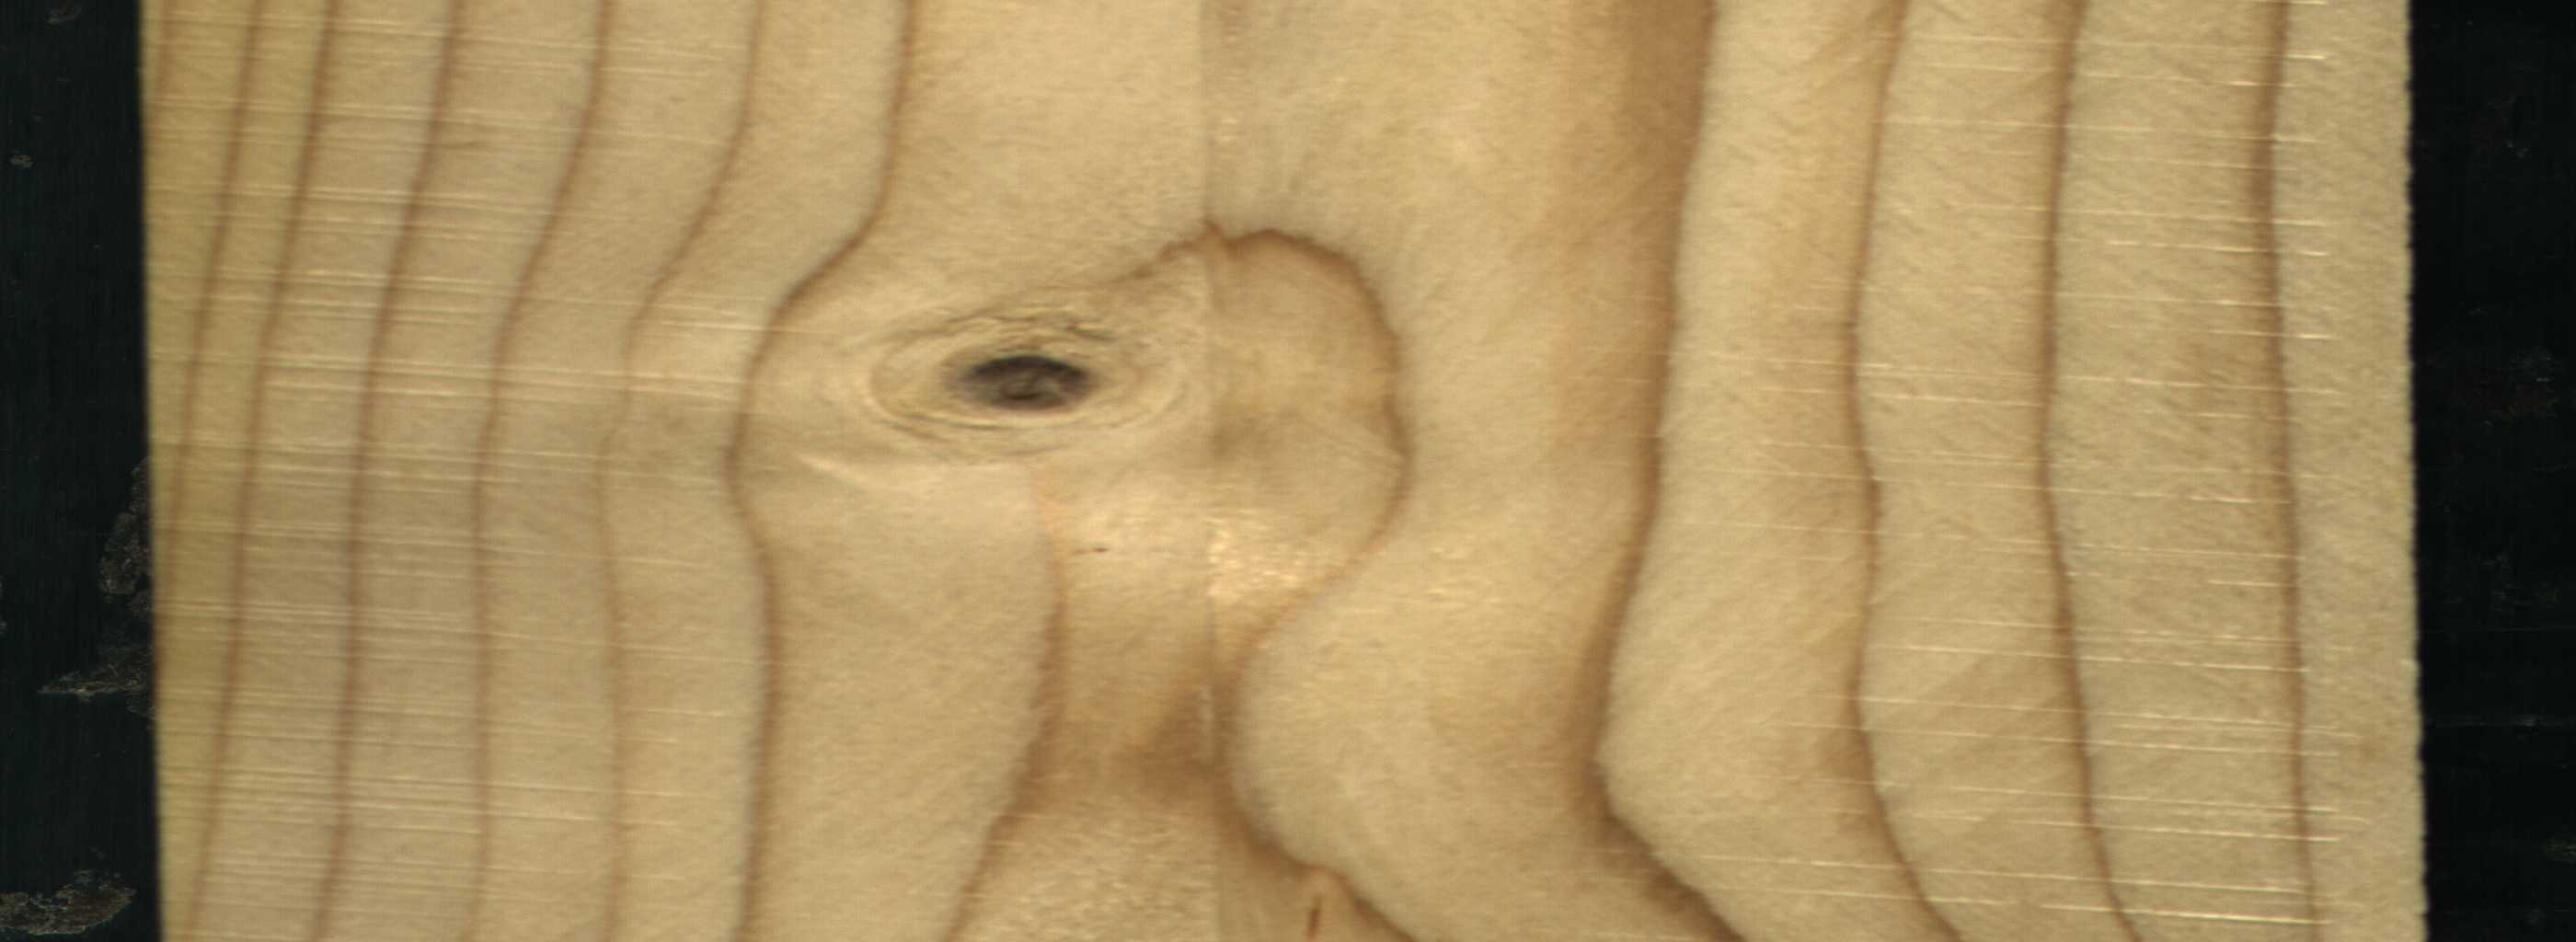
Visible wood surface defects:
Dead_Knot